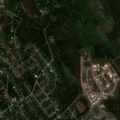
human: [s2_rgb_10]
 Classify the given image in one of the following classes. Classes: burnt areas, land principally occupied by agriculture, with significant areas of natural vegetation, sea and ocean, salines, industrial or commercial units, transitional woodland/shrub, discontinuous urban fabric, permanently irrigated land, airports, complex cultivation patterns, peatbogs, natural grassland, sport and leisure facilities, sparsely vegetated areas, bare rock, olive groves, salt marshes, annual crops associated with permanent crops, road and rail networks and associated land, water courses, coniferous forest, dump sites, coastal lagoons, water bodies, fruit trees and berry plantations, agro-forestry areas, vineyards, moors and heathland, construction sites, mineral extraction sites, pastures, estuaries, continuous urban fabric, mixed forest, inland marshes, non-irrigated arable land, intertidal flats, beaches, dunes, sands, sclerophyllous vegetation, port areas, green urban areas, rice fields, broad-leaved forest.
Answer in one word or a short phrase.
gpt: discontinuous urban fabric, coniferous forest, mixed forest, sea and ocean